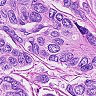
Metastatic tissue present: yes